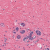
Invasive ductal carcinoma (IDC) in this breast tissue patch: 0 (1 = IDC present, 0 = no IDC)